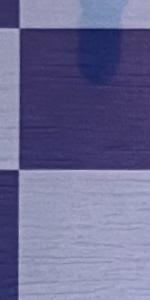
Label: Empty